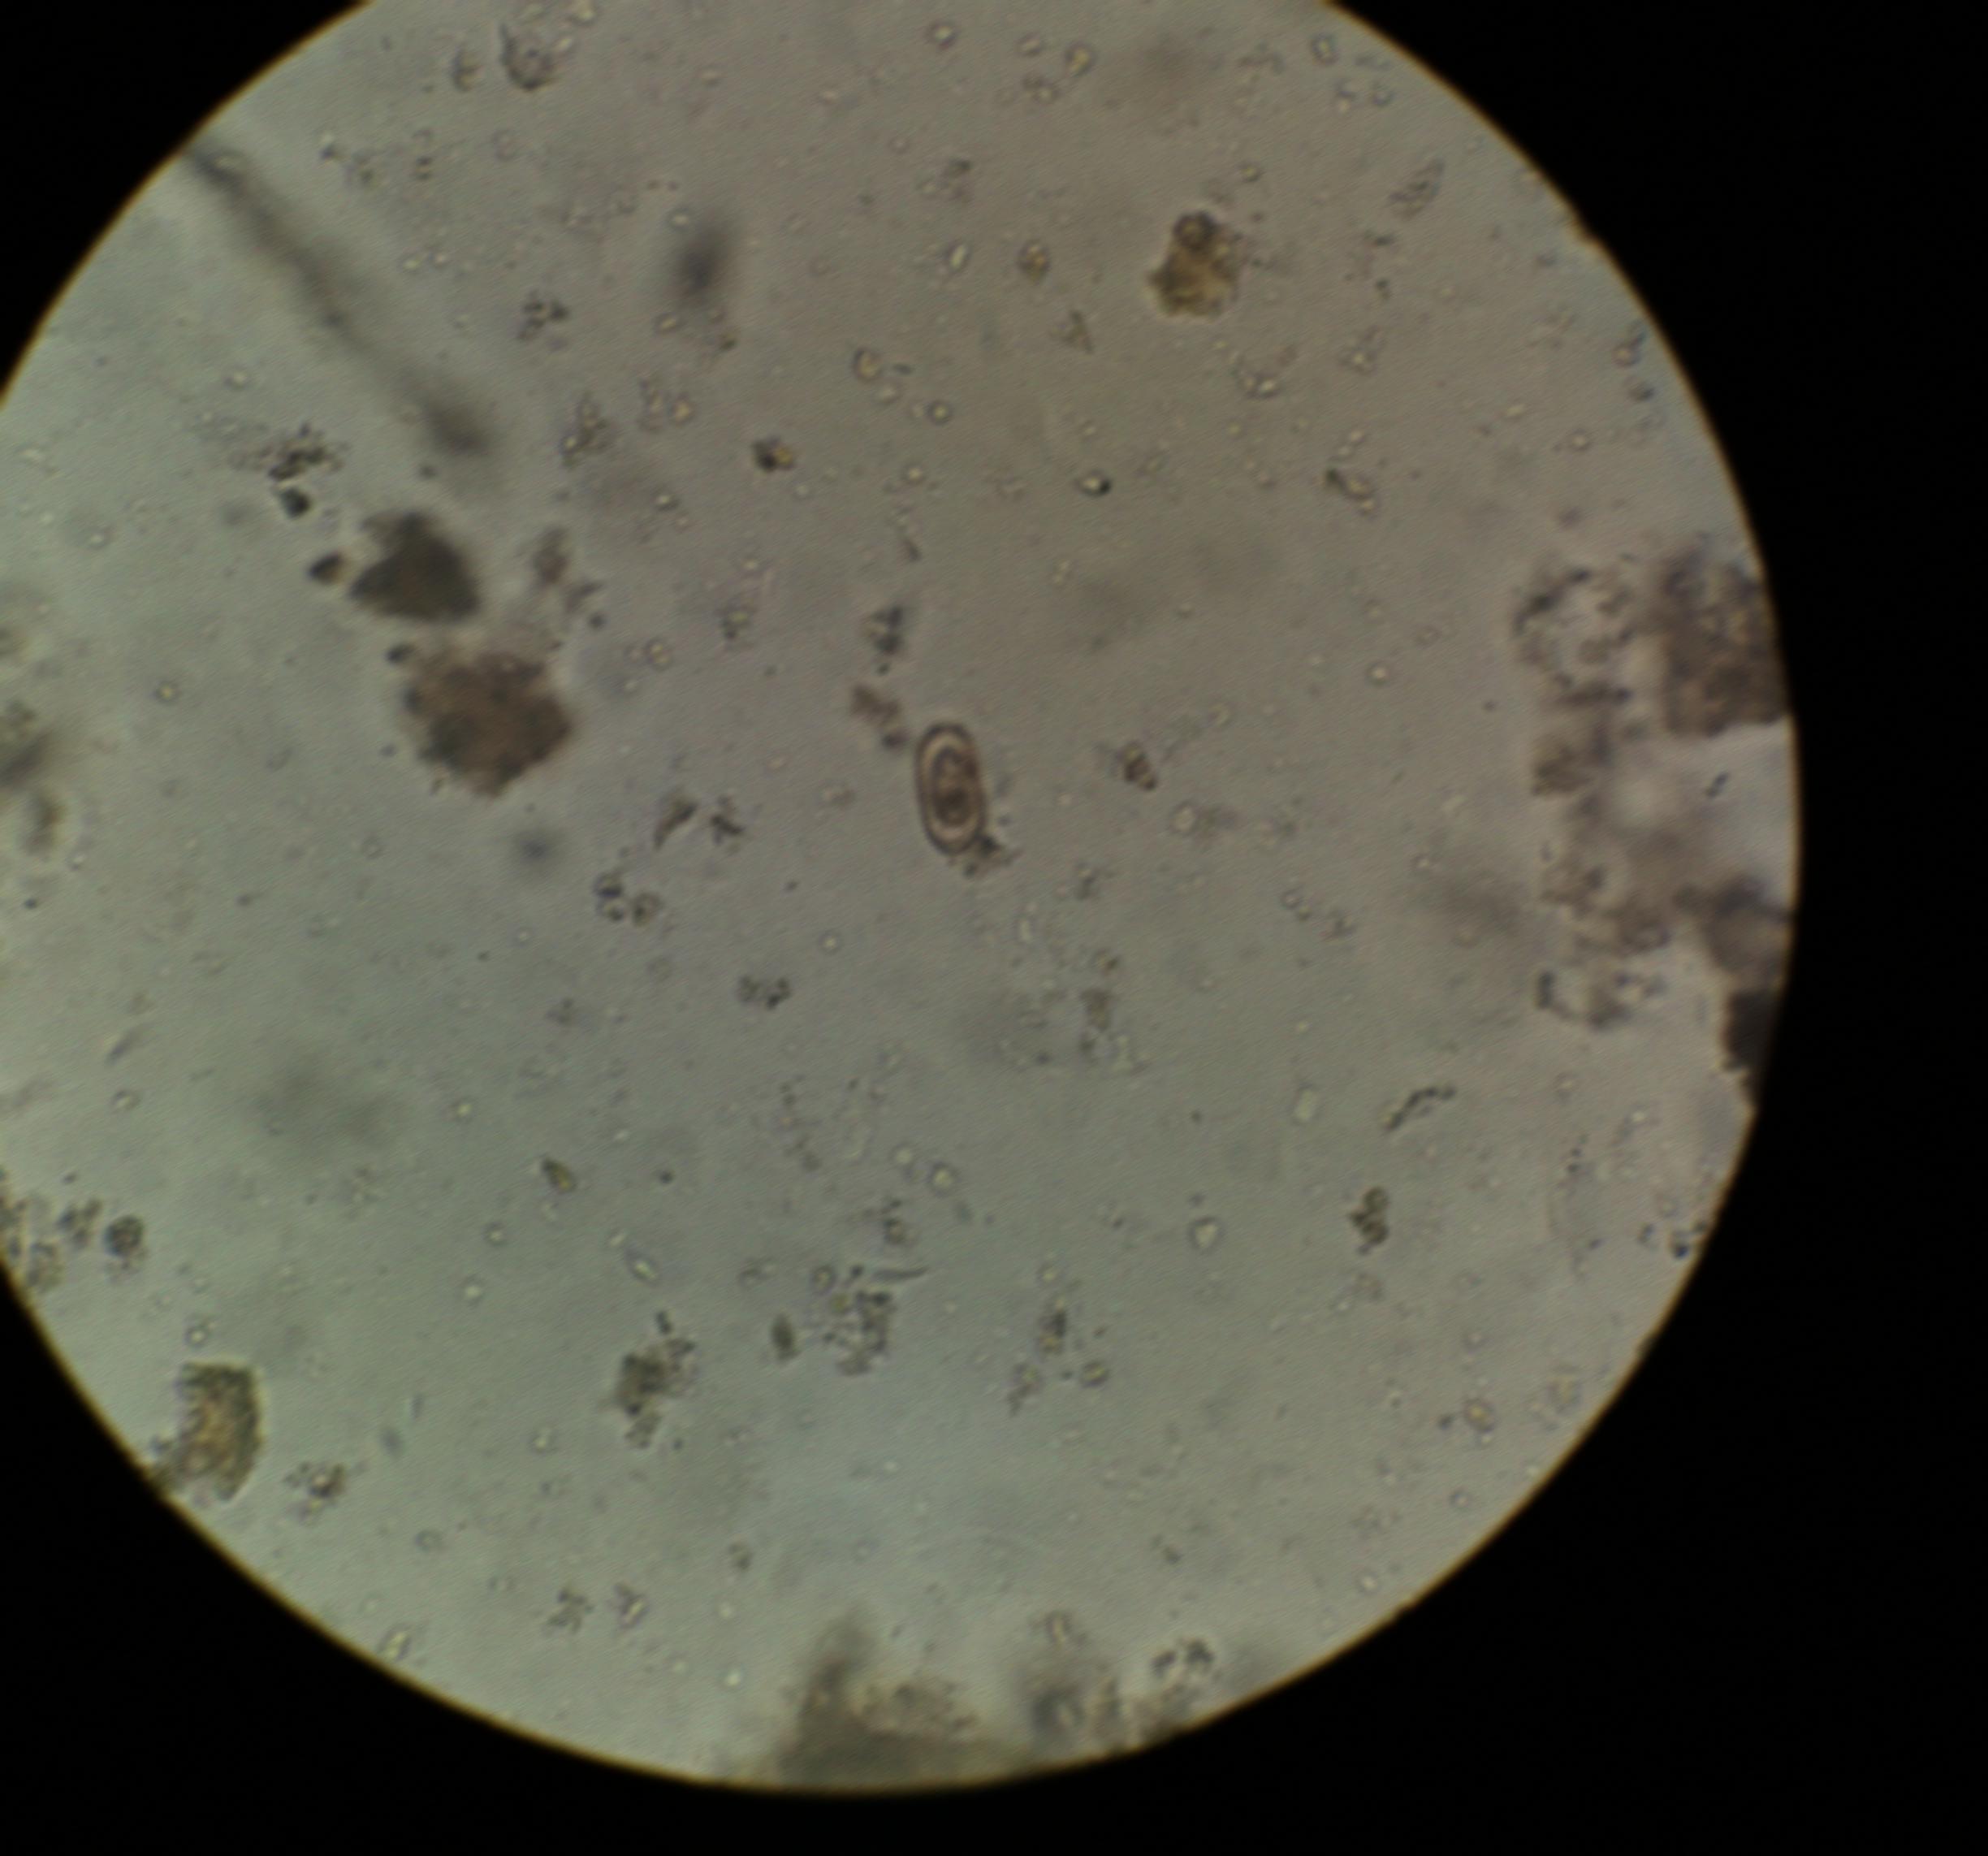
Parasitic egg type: Capillaria philippinensis